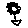
Label: flower